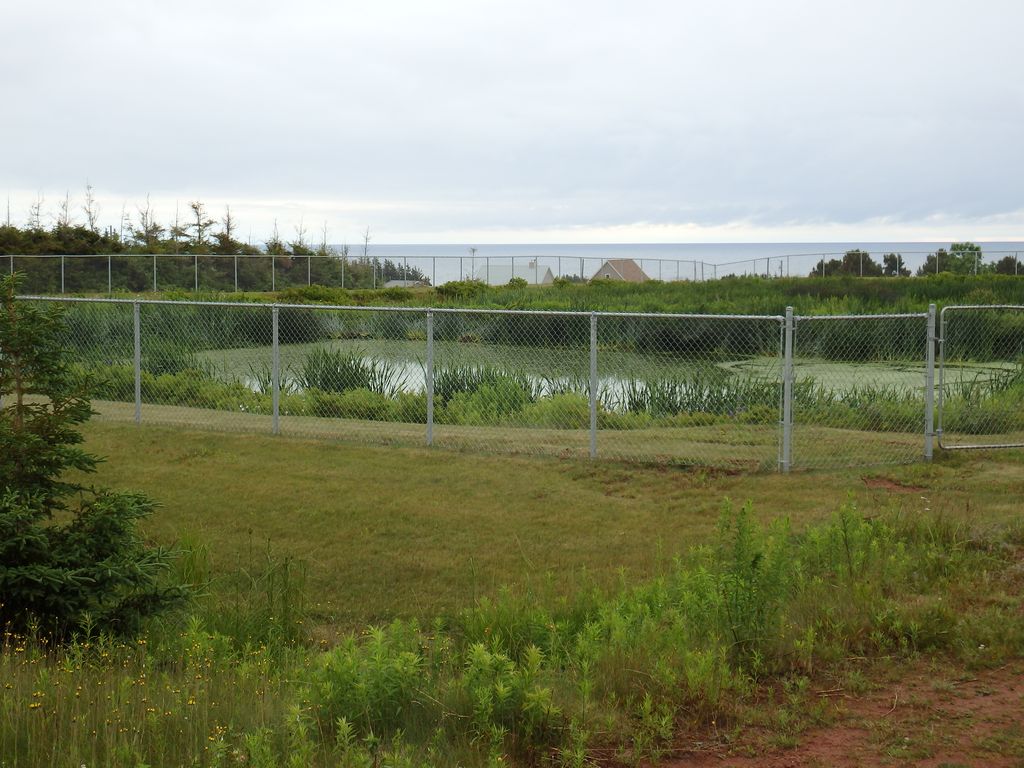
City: charlottetown